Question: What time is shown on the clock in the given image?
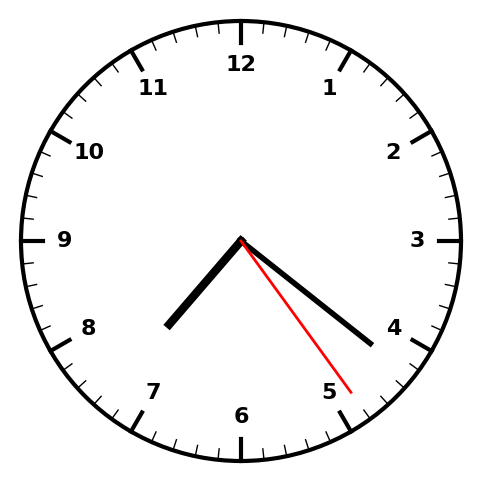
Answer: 07:21:24